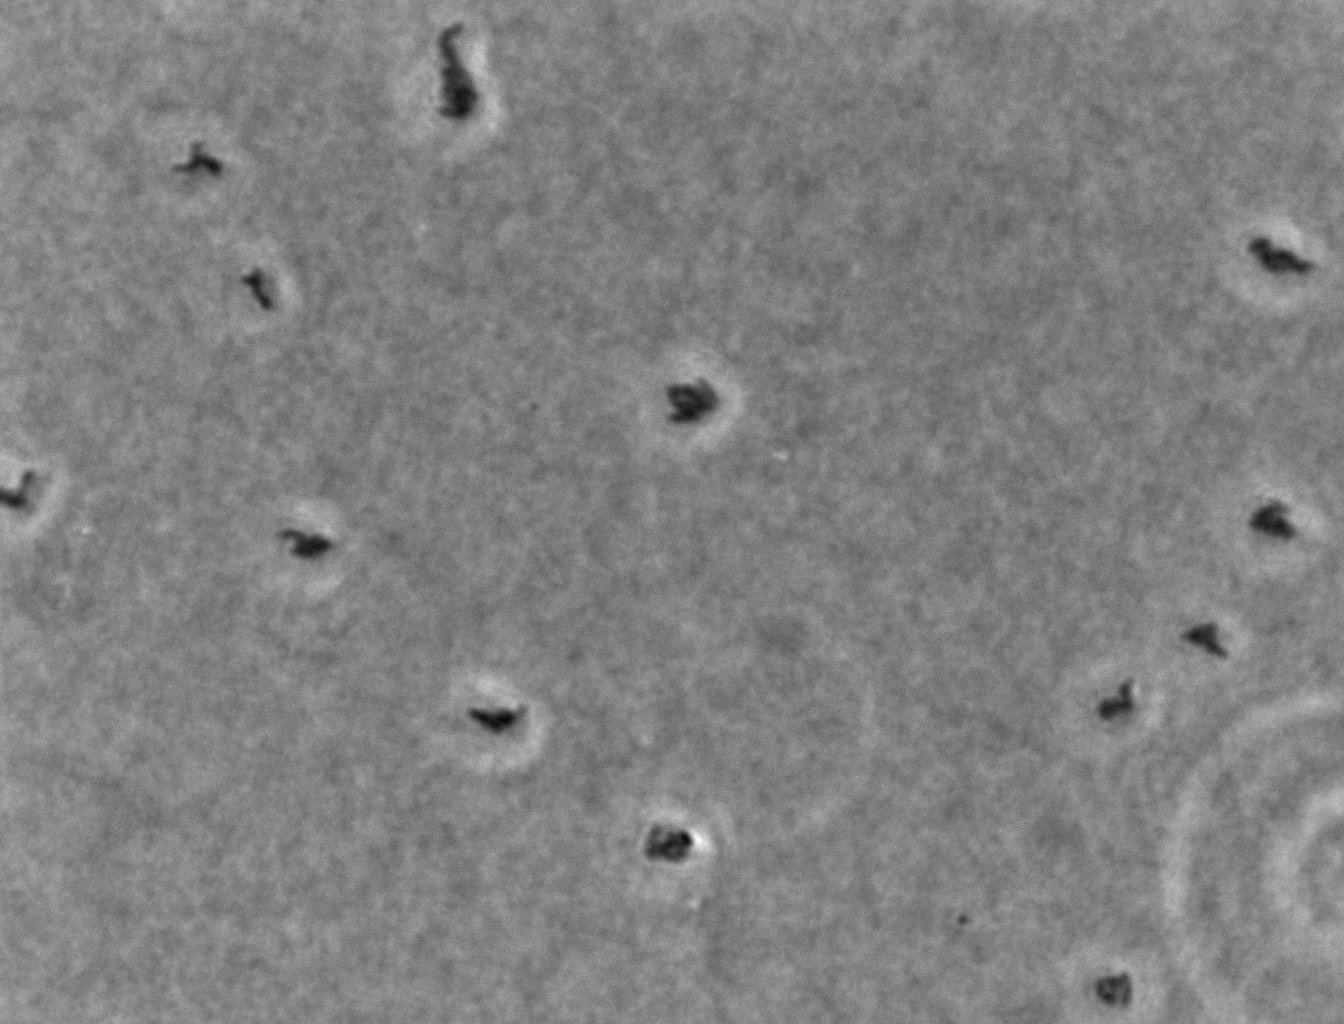
Phase contrast microscopy, 60x objective, 3 h incubation, 1.5% agar